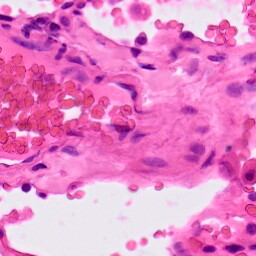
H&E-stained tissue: Lung